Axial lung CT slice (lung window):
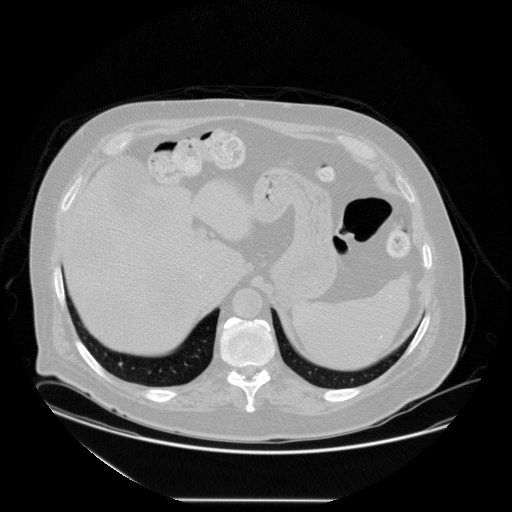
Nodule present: no